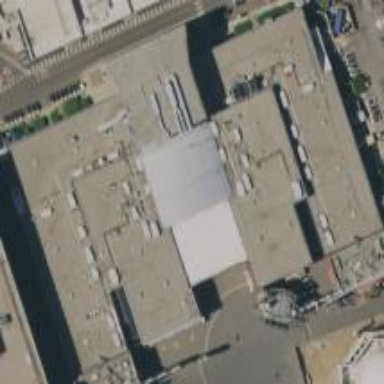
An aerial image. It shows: Cinema building.